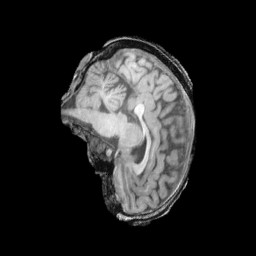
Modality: T1w
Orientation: sagittal
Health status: ill
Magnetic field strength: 3 T